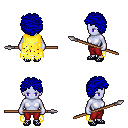
a pixel art fantasy rpg character, female body template, dark elf, purple skin, yellow tattered cape, red pants, blue curly afro hairstyle, ghillies, spear, four views (front, back, left, right), 2x2 character sprite sheet, small pixel art, hard edges, no anti-aliasing